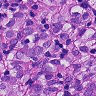
Metastatic tissue present: yes